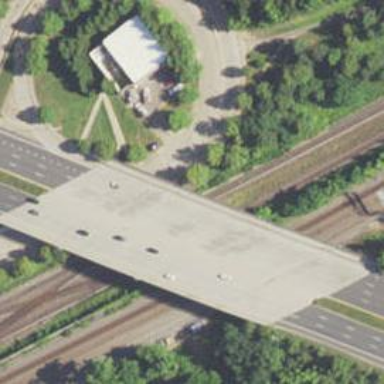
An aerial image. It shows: Motorway junction.